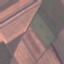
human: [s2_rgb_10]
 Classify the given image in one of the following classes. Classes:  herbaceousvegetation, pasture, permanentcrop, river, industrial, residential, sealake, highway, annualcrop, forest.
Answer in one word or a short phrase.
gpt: AnnualCrop